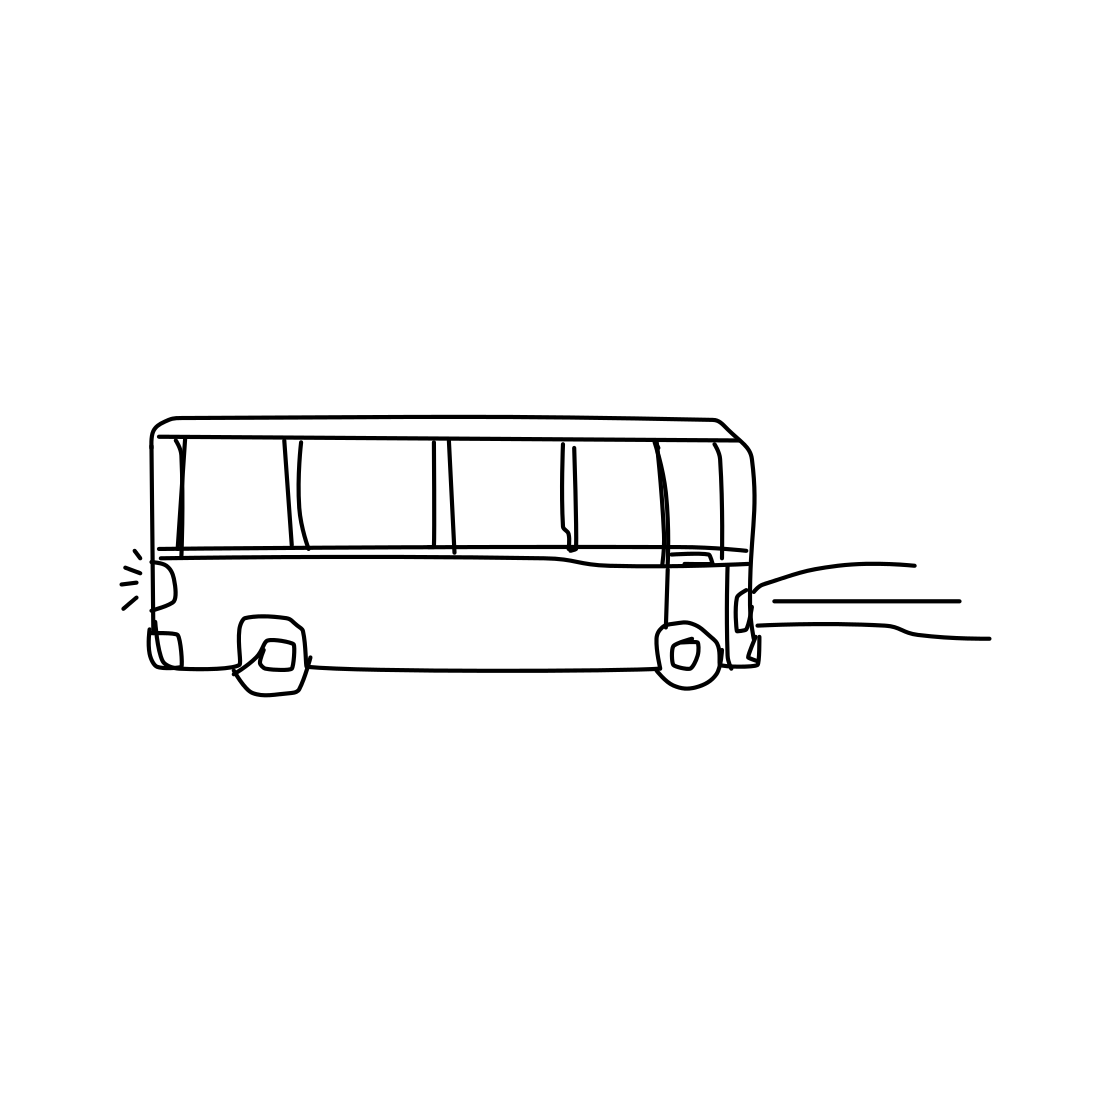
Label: bus